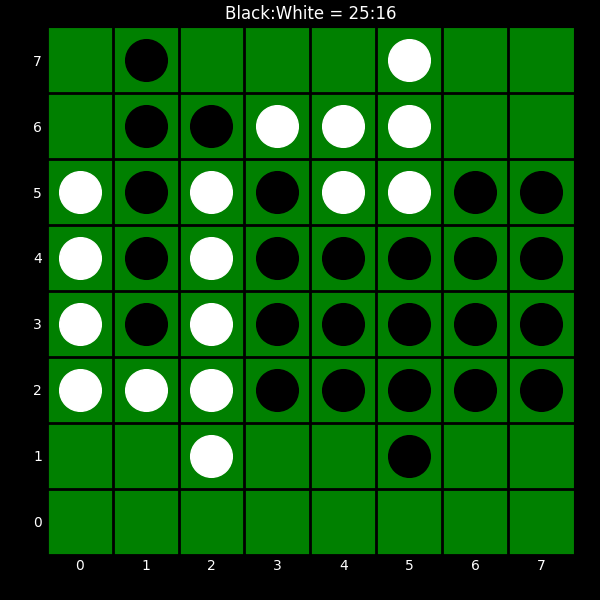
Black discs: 25
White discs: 16